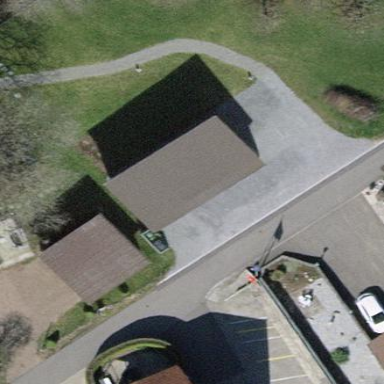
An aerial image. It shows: Garages with flat dimgrey roofs.